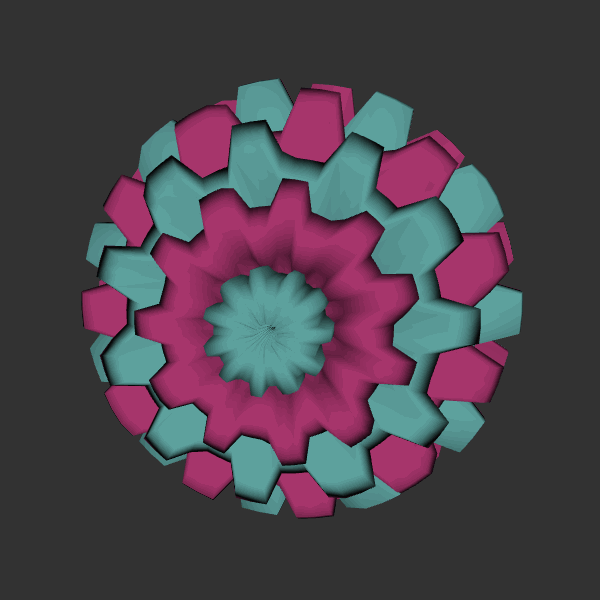
Background: dark